Question: i am creating an application that needs to work with categories.
there will be a basic categories set that i want to deliver with the app, but it can be edited by the user (remove, add categories). the basic .plist will not be changed but read just once, and then stored mutable somewhere else.
here is my approach:
Default Categories delivered in 'categoryCollection.plist' with the app.
'defaultCategories.plist' will be the new .plist file that gets manipulated
'categoryCollection.plist'
to read the categories into a 'NSMutableSet' i use:
'''
NSString *mainBundlePath = [NSSearchPathForDirectoriesInDomains(NSDocumentDirectory, NSUserDomainMask, YES) objectAtIndex:0];
NSString *dictPath = [mainBundlePath stringByAppendingPathComponent:@"defaultCategories"];
NSDictionary * dict = [[NSDictionary alloc]initWithContentsOfFile:dictPath];
// testing if the file has values, if not load from categoryCollection.plist
if (dict.count == 0) {
NSString *tempPath = [[NSBundle mainBundle] pathForResource:@"categoryCollection" ofType:@"plist"];
dict = [NSMutableDictionary dictionaryWithContentsOfFile:tempPath];
[dict writeToFile:dictPath atomically:YES];
}
// load into NSMutableSet
[self.stringsCollection addObjectsFromArray:[[dict objectForKey:@"categories"]objectForKey:@"default"]];
'''
to add a category i call this function:
'''
-(void)addCategoryWithName:(NSString *)name{
NSString *mainBundlePath = [NSSearchPathForDirectoriesInDomains(NSDocumentDirectory, NSUserDomainMask, YES) objectAtIndex:0];
NSString *dictPath = [mainBundlePath stringByAppendingPathComponent:@"defaultCategories"];
NSMutableDictionary * dict = [[NSMutableDictionary alloc]initWithContentsOfFile:dictPath];
[[[dict objectForKey:@"categories"]objectForKey:@"default"]addObject:name];
[dict writeToFile:dictPath atomically:YES];
self.needsToUpdateCategoryCollection = YES;
}
'''
and to delete a string i use:
'''
-(void)removeCategoryWithName:(NSString *)name{
NSString *mainBundlePath = [NSSearchPathForDirectoriesInDomains(NSDocumentDirectory, NSUserDomainMask, YES) objectAtIndex:0];
NSString *dictPath = [mainBundlePath stringByAppendingPathComponent:@"defaultCategories"];
NSDictionary * dict = [[NSDictionary alloc]initWithContentsOfFile:dictPath];
NSMutableArray *temp = [NSMutableArray arrayWithArray:[[dict objectForKey:@"categories"]objectForKey:@"default"]] ;
for (NSString *string in temp) {
if ([string isEqualToString:name]) {
[temp removeObject:string];
break;
}
}
[[dict objectForKey:@"categories"]removeObjectForKey:@"default"];
[[dict objectForKey:@"categories"] setValue:temp forKey:@"default"];
[dict writeToFile:dictPath atomically:YES];
self.needsToUpdateCategoryCollection = YES;
}
'''
the code actually works quite well, but i wonder if this massive overhead of multiple I/O operations, tests etc is really necessary or if there is a more elegant solution to store a collection of strings and let them be manipulated?
or if you see any speedbump that might improve the speed (because i get some small lags with that code when having a lot of categories)
any thoughts?
sebastian
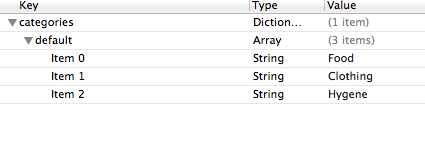
Answer: Your approach works fine, but it does more work than it is necessary by writing the results every time the collection is modified. It is writing of the file that is the costliest part of your 'add' and 'remove' methods.
One way to address the problem would be to read your categories when your app starts up, cache your 'NSMutableDictionary' in a object, and reference it as your app runs. When end users make changes, you update the dictionary only in memory; do not write the data to the file immediately.
In your app delegate, listen to the 'applicationDidEnterBackground:' event, and write the data to the file in that handler. Also listen to the 'applicationDidEnterForeground:' event, and read your file into 'NSMutableDictionary'. This will save you a lot of CPU cycles, and provide smoother end-user experience.